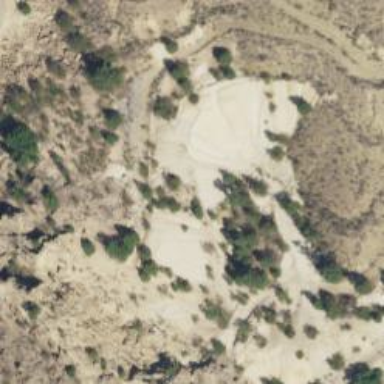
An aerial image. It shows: Quarry area.